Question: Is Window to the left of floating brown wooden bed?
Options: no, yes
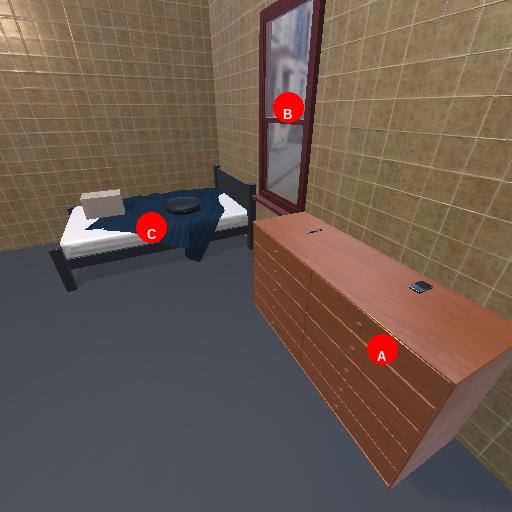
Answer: no